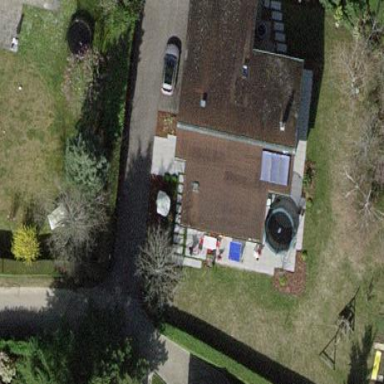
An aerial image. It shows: Simple and straightforward house.